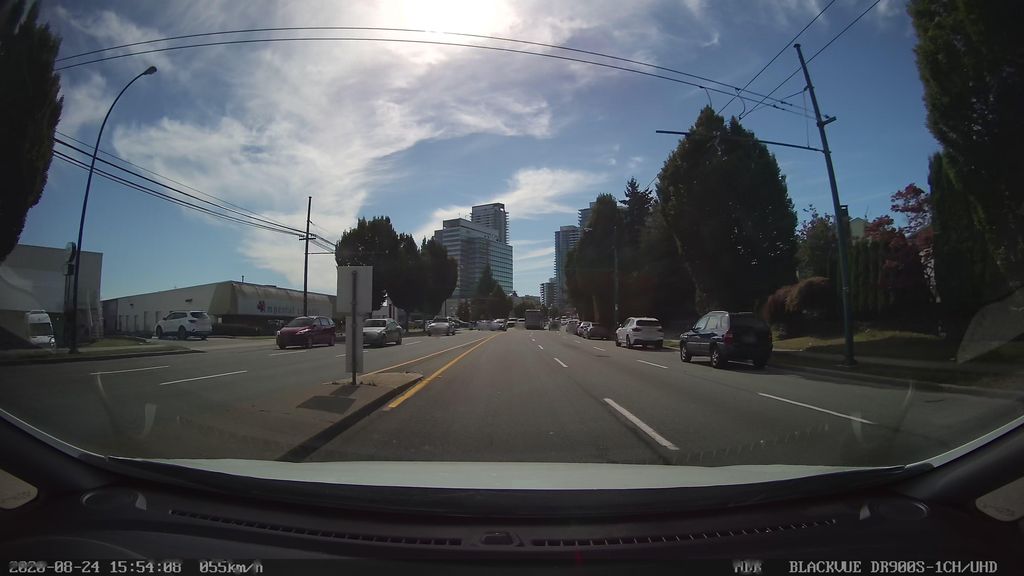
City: vancouver